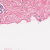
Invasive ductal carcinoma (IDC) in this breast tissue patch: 0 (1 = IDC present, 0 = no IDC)